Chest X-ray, PA view. Patient: 31 years old, sex M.
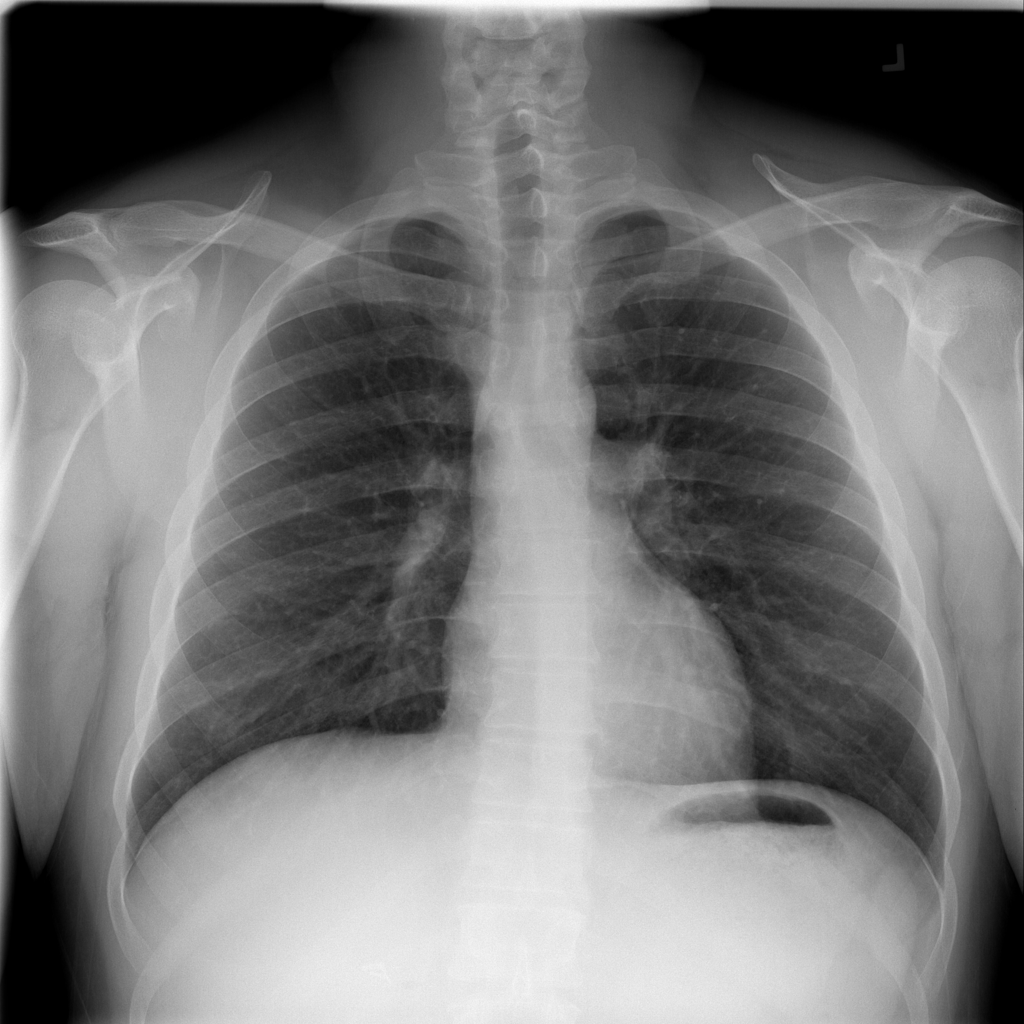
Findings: No Finding